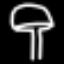
Label: mushroom